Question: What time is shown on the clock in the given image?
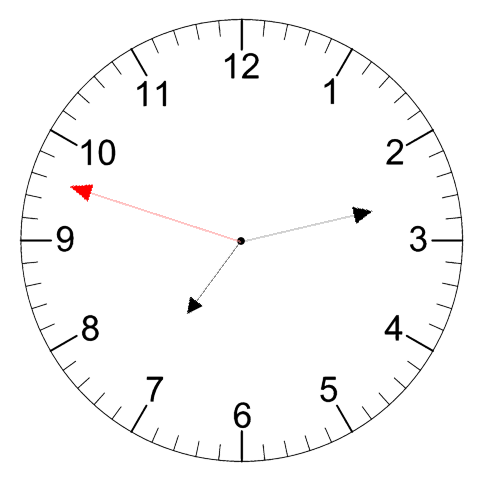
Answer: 07:12:48